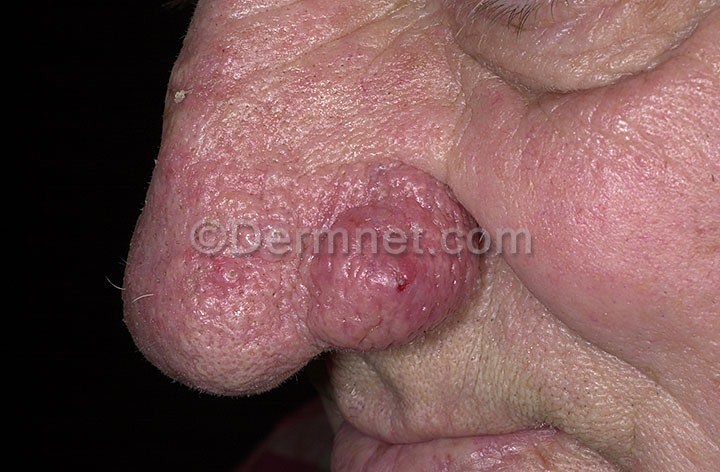
Disease: Acne and Rosacea Photos